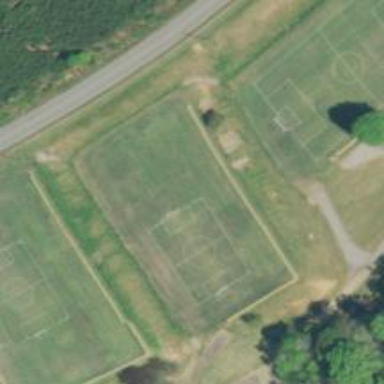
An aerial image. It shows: Soccer pitch designated for leisure and sports activities.